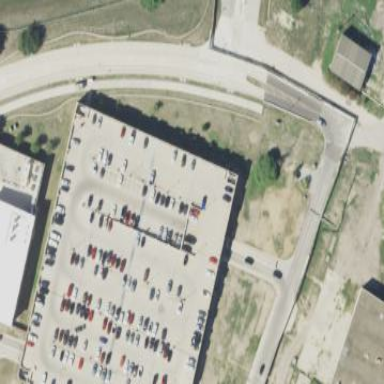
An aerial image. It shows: Multi-storey parking building.